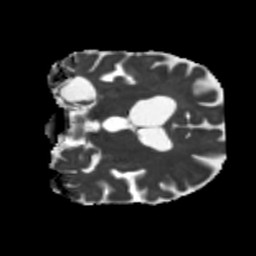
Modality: MD
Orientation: coronal
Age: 75
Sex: male
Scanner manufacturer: siemens
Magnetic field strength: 3 T
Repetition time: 5.25 s
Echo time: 0.08 s